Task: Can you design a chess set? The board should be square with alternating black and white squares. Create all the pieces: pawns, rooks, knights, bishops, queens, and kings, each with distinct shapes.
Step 1832:
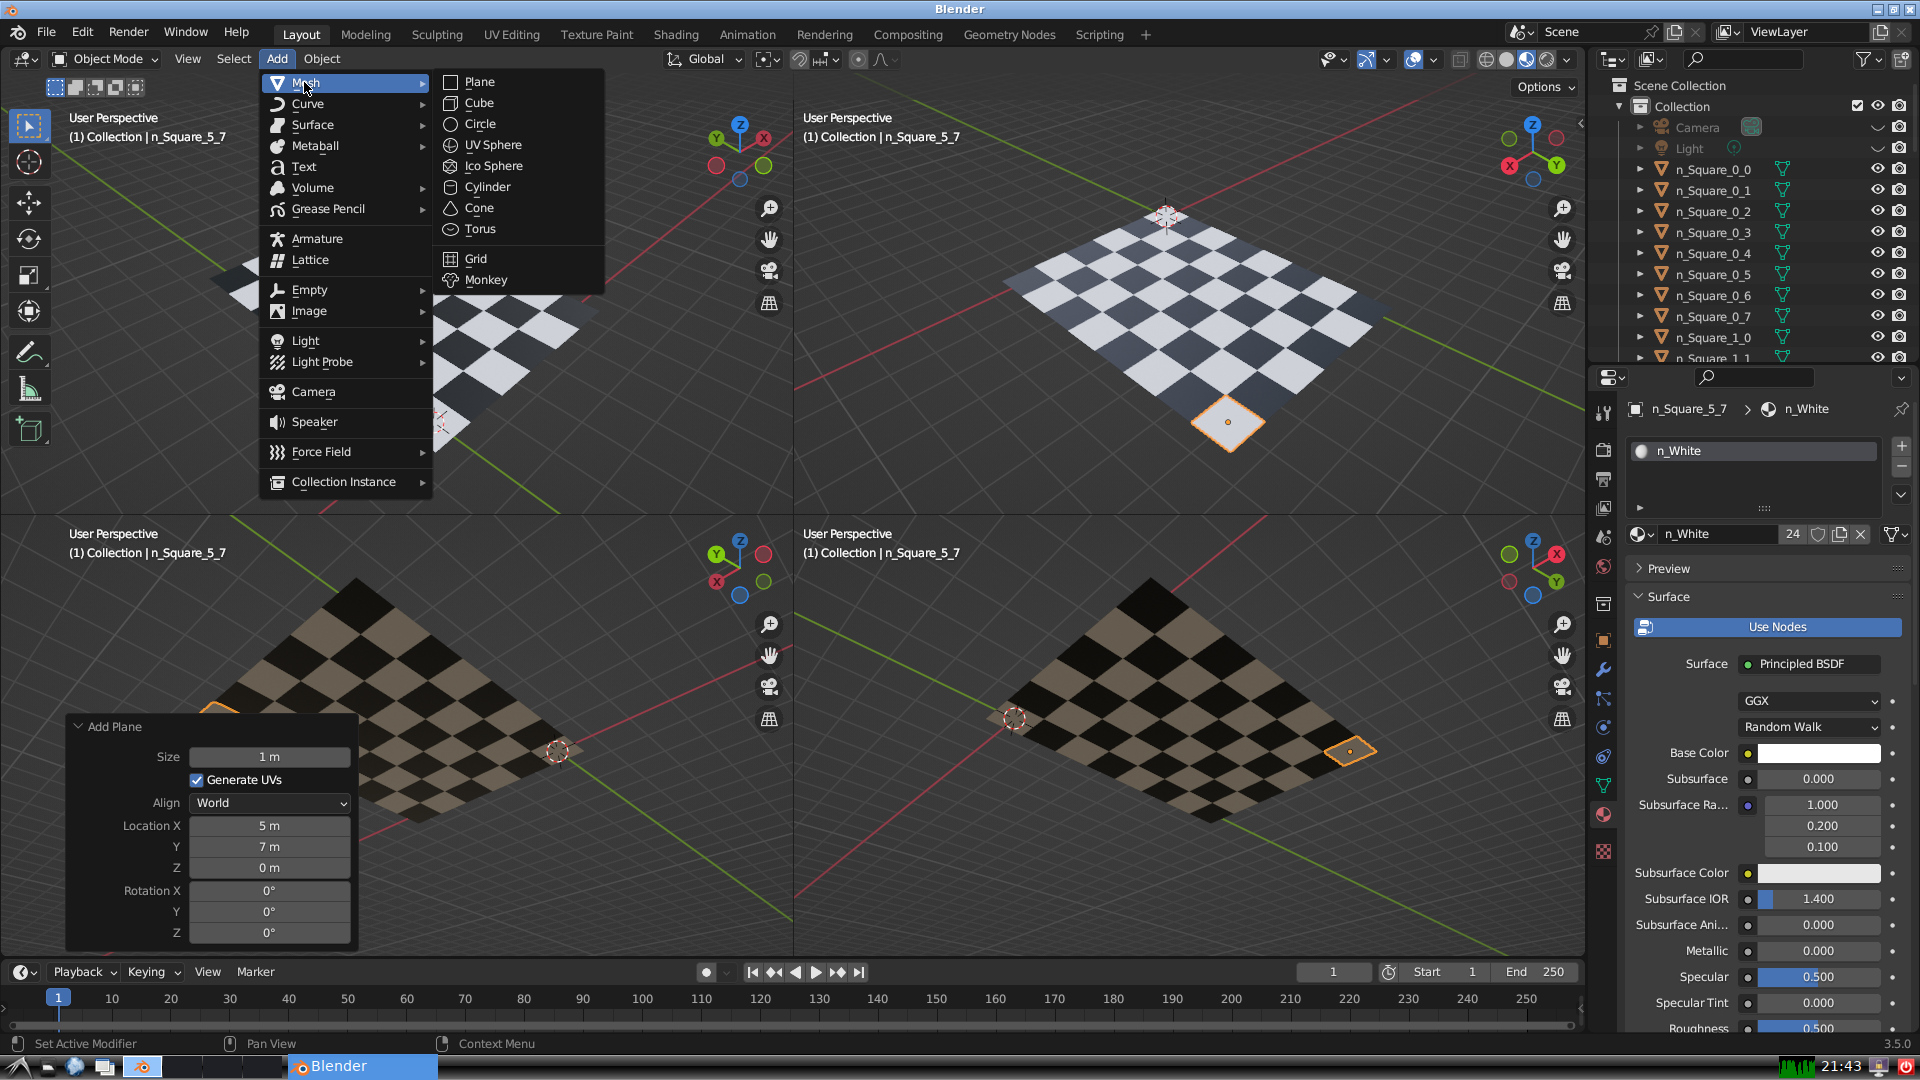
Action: {"mouse_move": [499, 79]}